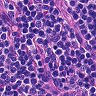
Metastatic tissue present: no